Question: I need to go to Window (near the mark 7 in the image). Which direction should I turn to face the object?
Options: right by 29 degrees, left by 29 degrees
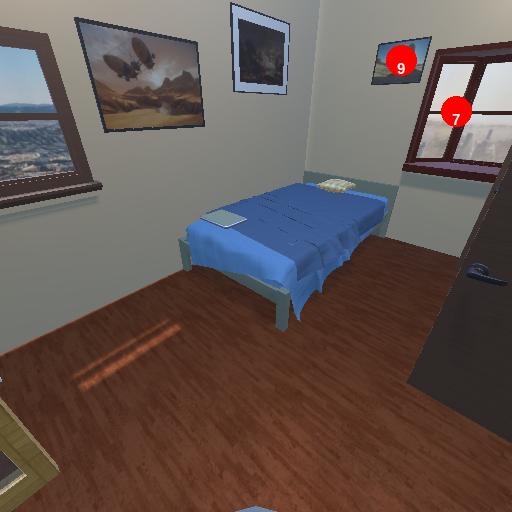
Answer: right by 29 degrees